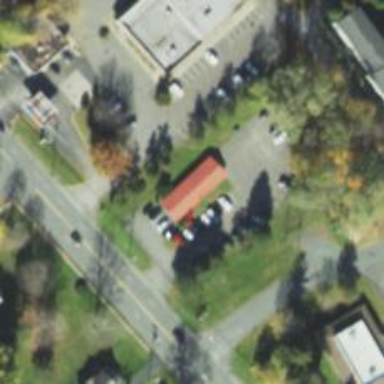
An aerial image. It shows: Car rental service.